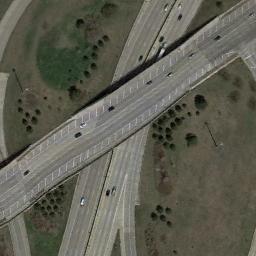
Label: overpass